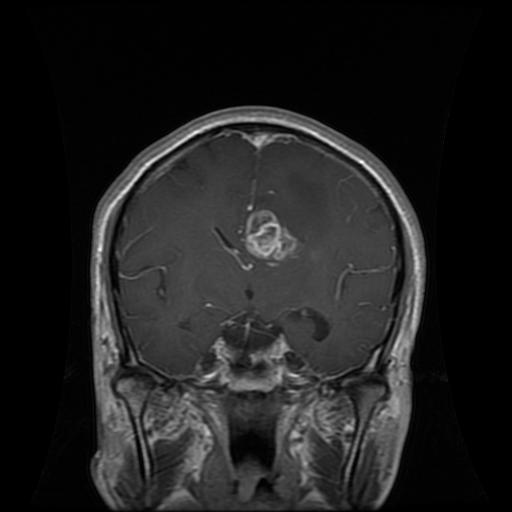
Label: glioma